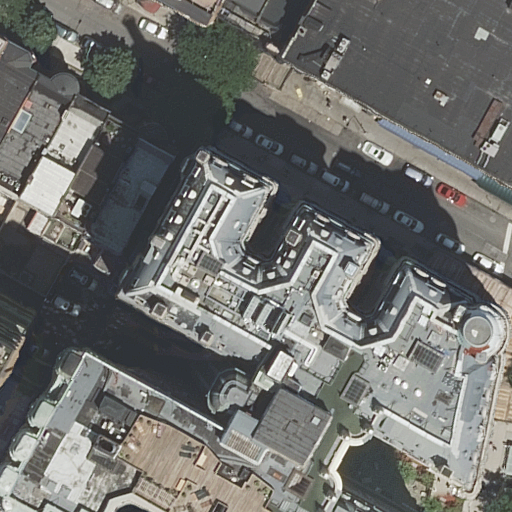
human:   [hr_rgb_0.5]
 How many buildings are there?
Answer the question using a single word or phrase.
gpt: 13

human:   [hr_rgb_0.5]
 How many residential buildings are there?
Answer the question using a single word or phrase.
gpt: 13

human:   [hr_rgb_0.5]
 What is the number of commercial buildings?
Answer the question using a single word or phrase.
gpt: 0

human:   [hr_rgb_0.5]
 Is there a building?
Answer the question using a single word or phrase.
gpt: yes

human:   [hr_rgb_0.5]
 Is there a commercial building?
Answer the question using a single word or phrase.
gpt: no

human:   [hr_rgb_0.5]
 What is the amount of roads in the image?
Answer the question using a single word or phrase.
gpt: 1

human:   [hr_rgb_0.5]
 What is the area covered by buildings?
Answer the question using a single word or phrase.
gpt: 4064m2

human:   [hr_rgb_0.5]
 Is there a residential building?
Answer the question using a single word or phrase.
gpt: yes

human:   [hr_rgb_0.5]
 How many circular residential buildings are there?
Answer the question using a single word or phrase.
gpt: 0

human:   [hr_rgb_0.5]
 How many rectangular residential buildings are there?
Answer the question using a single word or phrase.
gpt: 9

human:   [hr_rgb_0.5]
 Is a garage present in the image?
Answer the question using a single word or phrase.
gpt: no

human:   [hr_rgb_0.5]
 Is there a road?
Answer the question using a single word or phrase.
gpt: yes

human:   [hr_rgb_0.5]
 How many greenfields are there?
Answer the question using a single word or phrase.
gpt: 0

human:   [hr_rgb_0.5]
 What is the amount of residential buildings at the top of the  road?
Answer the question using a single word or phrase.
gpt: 4

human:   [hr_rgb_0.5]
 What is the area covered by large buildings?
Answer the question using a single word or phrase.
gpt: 2727m2

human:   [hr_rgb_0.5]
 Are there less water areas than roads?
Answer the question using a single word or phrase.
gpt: yes

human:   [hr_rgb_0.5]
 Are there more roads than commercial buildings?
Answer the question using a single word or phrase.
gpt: yes

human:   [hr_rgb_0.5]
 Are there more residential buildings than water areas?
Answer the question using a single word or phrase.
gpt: yes

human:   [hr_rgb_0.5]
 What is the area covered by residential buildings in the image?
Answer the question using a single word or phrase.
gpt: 4064m2

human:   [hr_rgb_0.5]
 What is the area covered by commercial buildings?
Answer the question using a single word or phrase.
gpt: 0m2

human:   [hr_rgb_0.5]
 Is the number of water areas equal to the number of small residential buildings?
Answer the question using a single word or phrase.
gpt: no

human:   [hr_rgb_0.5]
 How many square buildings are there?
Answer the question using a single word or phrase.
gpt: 0

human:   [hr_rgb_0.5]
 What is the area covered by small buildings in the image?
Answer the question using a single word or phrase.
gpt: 43m2

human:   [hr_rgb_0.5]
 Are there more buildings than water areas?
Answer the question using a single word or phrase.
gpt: yes

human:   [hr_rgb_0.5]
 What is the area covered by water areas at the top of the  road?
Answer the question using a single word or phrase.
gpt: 0m2

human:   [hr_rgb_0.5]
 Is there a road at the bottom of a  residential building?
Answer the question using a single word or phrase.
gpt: yes

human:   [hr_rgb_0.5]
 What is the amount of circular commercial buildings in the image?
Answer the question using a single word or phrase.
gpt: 0

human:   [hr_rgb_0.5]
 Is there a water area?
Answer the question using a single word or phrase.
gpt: no

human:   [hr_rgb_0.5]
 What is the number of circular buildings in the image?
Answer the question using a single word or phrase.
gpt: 0

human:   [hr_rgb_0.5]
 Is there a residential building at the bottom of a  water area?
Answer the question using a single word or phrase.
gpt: no

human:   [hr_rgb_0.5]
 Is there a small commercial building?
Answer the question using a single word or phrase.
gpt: no

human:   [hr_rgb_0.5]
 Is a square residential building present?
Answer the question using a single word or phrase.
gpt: no

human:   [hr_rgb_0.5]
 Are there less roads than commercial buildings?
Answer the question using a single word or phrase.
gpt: no

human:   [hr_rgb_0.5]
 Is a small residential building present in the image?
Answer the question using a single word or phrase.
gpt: yes

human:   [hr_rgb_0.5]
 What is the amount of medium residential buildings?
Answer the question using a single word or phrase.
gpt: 7

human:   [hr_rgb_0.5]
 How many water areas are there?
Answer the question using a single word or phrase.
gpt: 0

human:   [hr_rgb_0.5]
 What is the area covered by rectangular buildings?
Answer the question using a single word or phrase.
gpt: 850m2

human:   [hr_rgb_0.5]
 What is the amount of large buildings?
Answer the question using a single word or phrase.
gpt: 2

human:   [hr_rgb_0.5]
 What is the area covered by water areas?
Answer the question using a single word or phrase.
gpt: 0m2

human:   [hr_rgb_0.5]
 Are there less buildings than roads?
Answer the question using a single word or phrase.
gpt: no

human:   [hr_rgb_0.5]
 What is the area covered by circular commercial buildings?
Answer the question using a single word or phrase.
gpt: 0m2

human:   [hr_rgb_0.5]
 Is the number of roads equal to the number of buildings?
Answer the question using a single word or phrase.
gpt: no

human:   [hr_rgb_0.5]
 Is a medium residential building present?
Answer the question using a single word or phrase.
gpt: yes

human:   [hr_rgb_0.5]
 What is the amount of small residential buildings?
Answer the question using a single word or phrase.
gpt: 4

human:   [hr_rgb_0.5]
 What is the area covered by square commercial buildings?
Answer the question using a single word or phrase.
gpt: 0m2

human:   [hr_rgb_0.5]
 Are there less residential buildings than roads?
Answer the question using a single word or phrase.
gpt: no

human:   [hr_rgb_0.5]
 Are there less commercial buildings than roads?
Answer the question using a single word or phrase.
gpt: yes

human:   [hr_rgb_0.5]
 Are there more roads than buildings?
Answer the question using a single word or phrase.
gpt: no

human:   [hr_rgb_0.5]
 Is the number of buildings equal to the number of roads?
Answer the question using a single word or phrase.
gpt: no

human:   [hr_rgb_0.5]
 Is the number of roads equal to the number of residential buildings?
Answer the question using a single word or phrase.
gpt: no

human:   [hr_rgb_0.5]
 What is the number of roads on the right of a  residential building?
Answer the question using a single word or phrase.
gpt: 1

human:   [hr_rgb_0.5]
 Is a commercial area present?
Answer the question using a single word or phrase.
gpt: no

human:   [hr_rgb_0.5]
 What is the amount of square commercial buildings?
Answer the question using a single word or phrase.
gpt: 0

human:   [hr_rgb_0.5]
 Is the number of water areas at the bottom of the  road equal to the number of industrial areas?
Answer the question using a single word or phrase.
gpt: yes

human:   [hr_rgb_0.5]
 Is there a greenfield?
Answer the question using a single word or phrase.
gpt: no

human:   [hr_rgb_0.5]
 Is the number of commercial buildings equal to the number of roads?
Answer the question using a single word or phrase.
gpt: no

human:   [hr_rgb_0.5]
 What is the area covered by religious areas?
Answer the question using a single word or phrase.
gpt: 0m2

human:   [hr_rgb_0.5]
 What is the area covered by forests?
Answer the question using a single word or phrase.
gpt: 0m2

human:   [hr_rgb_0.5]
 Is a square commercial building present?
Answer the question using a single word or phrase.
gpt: no

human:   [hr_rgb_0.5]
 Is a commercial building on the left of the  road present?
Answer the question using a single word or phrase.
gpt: no

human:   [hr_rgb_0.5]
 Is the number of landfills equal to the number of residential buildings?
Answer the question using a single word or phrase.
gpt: no

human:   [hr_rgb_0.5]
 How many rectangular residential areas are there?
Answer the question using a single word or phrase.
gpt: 0

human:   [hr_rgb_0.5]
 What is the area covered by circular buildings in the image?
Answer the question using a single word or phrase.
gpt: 0m2

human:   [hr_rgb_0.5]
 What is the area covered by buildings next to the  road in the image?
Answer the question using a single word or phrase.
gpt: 4064m2